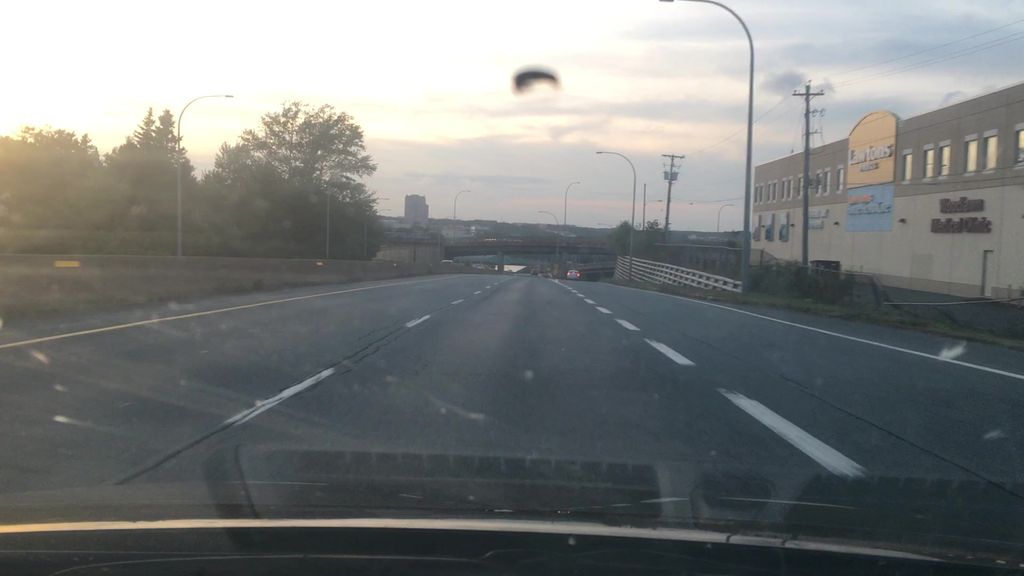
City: halifax